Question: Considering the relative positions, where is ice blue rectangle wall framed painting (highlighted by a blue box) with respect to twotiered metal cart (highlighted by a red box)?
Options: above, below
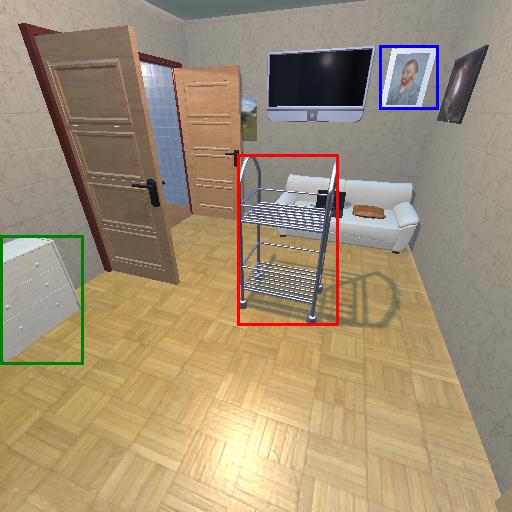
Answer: above